Question: I have been trying to find a way to set the default text color for "" and "" for Playground on XCode. But, I couldn't find any settings for that.
The below screen shot shows both the text color and also the background color for "" and "" are white. I couldn't see the text without highlighting it.

How do I change the text color to black?
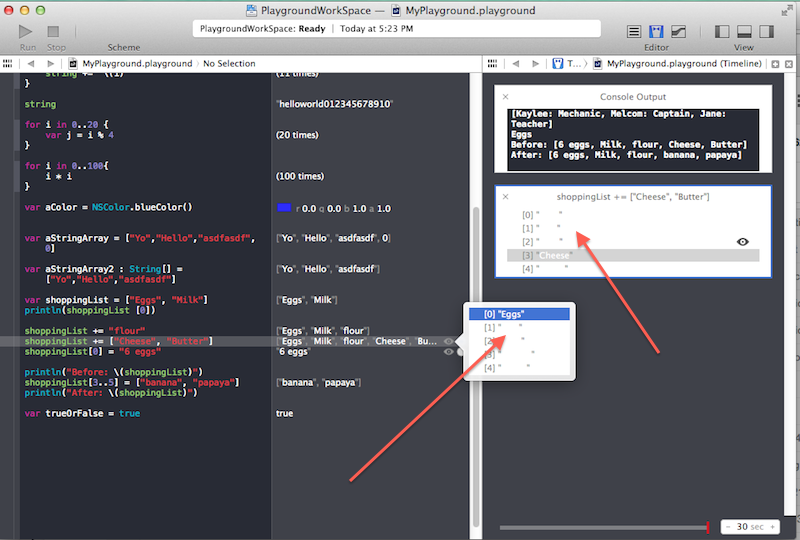
Answer: This bug has already fixed in Xcode6-Beta3, check it out!